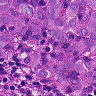
Metastatic tissue present: yes